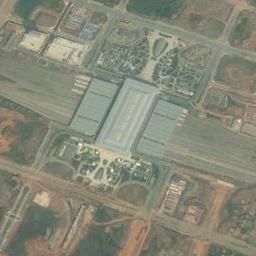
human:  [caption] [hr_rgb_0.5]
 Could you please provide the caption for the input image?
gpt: There is a fully equipped railway station in the suburbs .

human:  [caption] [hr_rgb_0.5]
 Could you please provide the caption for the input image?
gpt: There are some roads beside the railway station .

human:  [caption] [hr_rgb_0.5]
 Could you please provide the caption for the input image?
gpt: The railway station has lots of railways and a big building and the railway station are flanked by some fields and squares .

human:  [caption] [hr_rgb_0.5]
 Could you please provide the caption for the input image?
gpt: The railway station is next to some buildings and trees .

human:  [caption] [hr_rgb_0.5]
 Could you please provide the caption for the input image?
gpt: There are some meadows and bare land around the railway station .